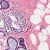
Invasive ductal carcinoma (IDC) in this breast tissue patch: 0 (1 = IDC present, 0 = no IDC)